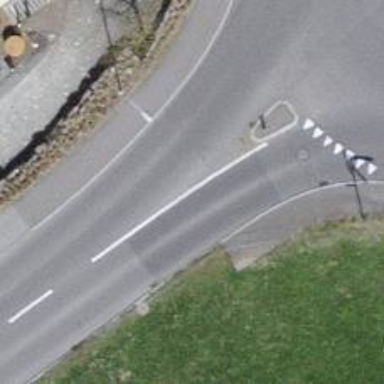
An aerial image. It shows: Unmarked crossing on footway.